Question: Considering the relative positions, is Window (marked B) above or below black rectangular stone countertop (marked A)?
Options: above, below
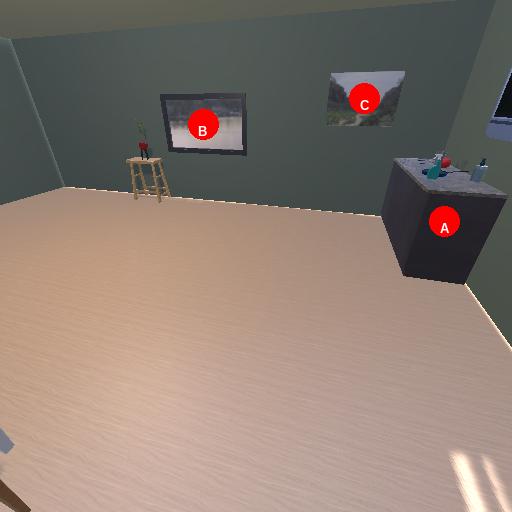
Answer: above